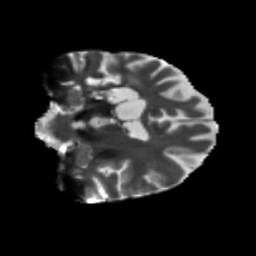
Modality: T2w
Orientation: coronal
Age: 68
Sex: female
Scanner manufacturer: siemens
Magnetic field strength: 3 T
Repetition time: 5.25 s
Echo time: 0.08 s